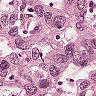
Metastatic tissue present: yes